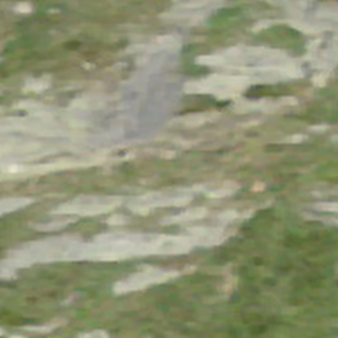
Label: other